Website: lowes
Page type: billing-address
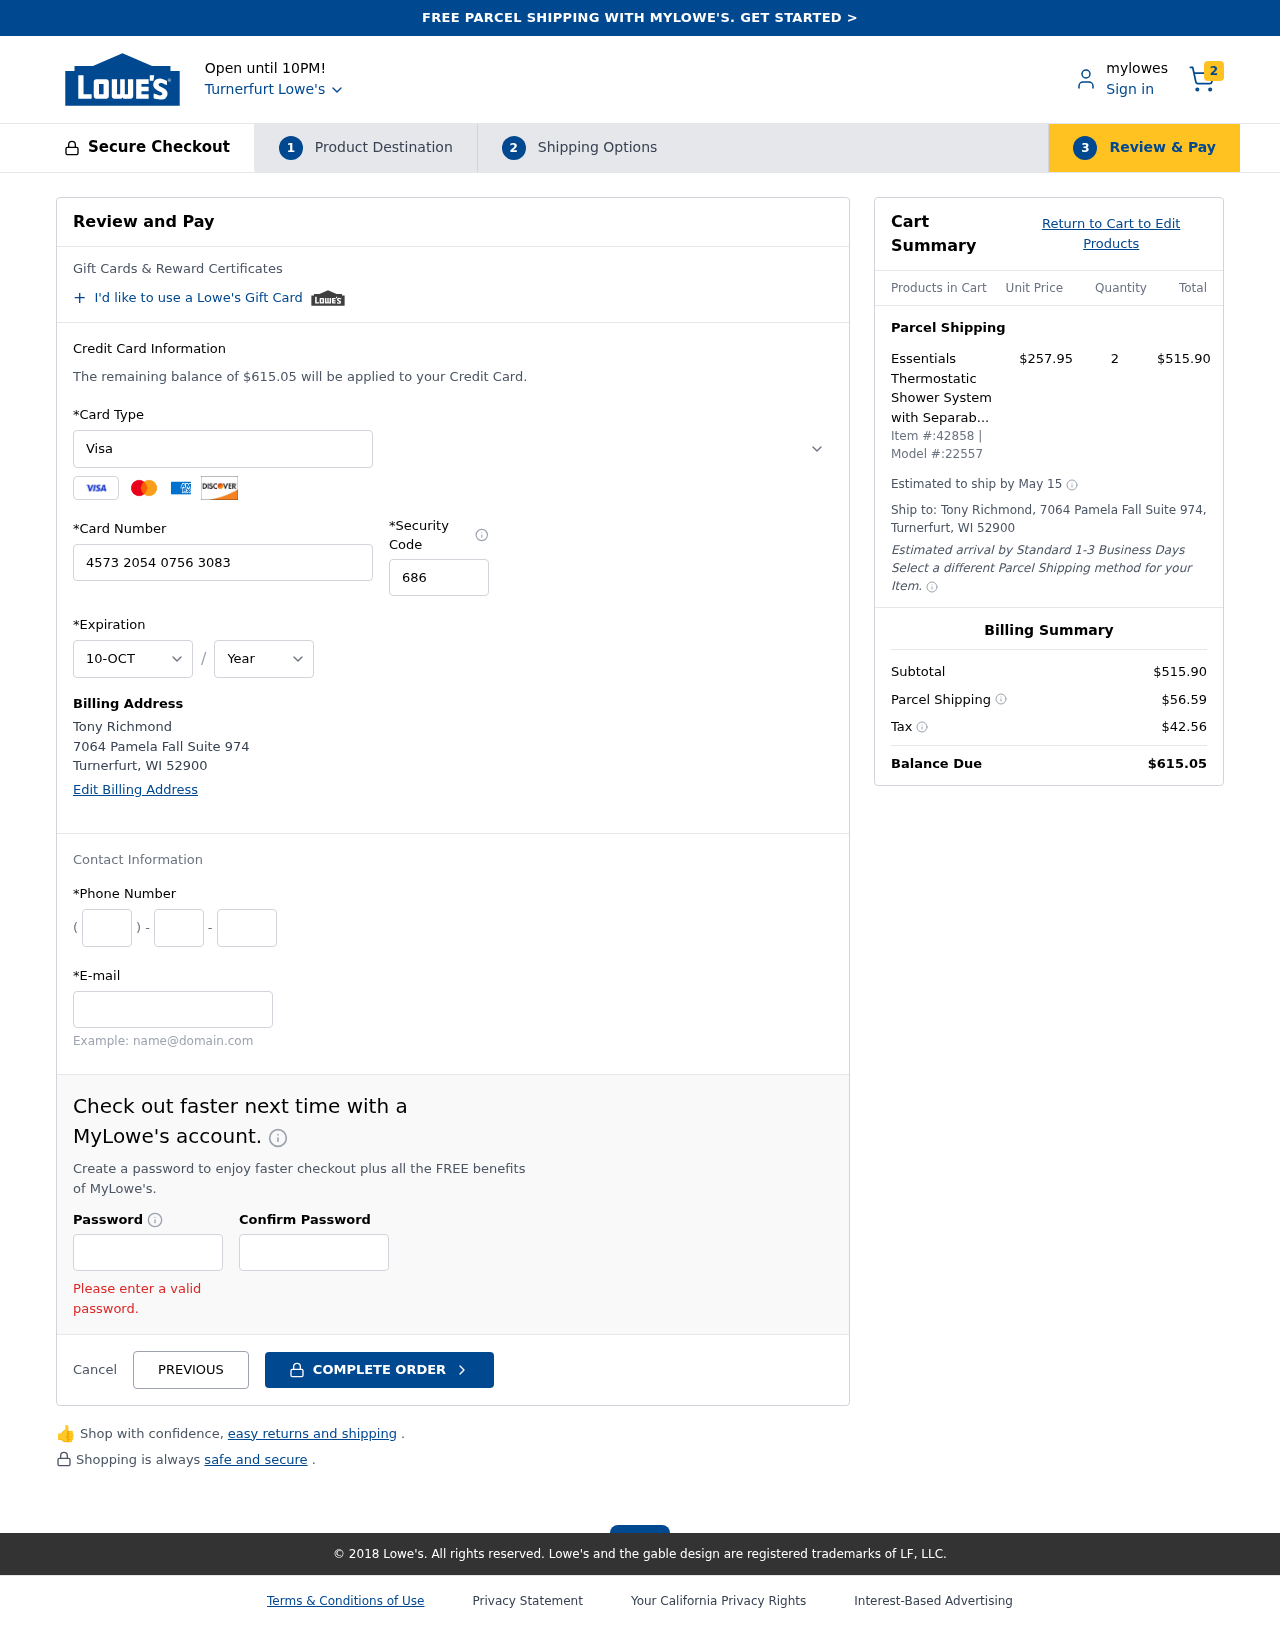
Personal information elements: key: PII_CARD_CVV
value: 686
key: PII_CARD_EXPIRY_MONTH
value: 10
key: PII_CARD_EXPIRY_YEAR
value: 30
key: PII_CARD_NUMBER
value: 4573 2054 0756 3083
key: PII_CARD_TYPE
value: Visa
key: PII_CITY
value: Turnerfurt
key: PII_CITY_STATE_ZIP
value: Turnerfurt, WI 52900
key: PII_EMAIL
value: tony.richmond@yahoo.com
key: PII_FULLNAME
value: Tony Richmond
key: PII_PHONE_AREA
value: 322
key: PII_PHONE_PREFIX
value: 764
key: PII_PHONE_SUFFIX
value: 6228
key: PII_STREET
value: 7064 Pamela Fall Suite 974
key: PII_FULLNAME2
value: Tony Richmond
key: PII_STATE_ABBR
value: WI
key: PII_POSTCODE
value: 52900
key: PII_POSTCODE_FULL
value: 52900
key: PII_CITY_STATE
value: Turnerfurt, WI
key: PII_POSTCODE_NUMERIC
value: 52900
Product elements: key: PRODUCT1_NAME
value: Essentials Thermostatic Shower System with Separable Shower Head - Mixer Shower Set - Shower Column
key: PRODUCT1_PRICE
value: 257.95
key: PRODUCT1_QUANTITY
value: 2
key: PRODUCT_ITEM_NUMBER
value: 42858
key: PRODUCT_MODEL_NUMBER
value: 22557
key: PRODUCT1_LINE_TOTAL
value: $515.90
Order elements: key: ORDER_NUM_ITEMS
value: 2
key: ORDER_TOTAL
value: $615.05
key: ORDER_SHIPPING_DATE
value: May 15
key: ORDER_SUBTOTAL
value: $515.90
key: ORDER_SHIPPING_COST
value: $56.59
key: ORDER_TAX
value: $42.56